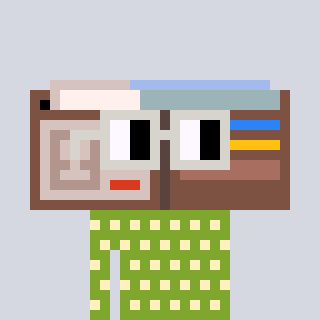
a pixel art character with square light gray glasses, a wallet-shaped head and a slimegreen-colored body on a cool background